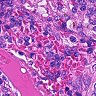
Metastatic tissue present: no